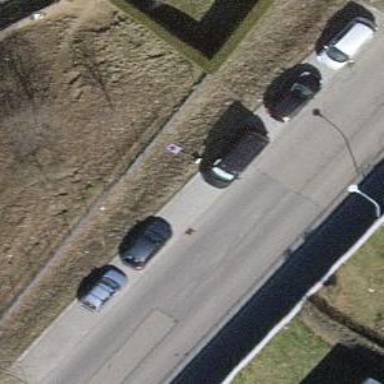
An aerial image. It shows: Street-side parking with parallel orientation.